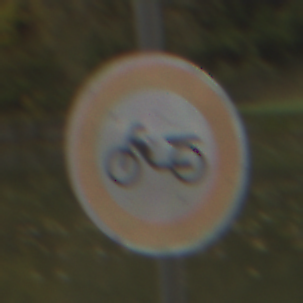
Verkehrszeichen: VerbotMofas
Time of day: MorningAfternoon
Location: Outdoor (Nature)
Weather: Overcast
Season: Autumn
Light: Natural